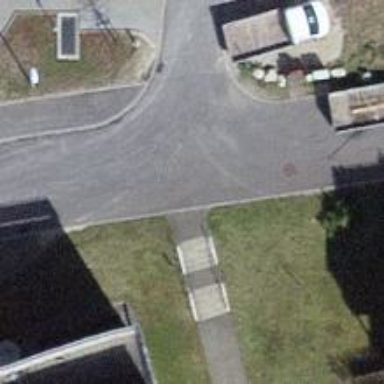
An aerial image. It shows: Road with steps.